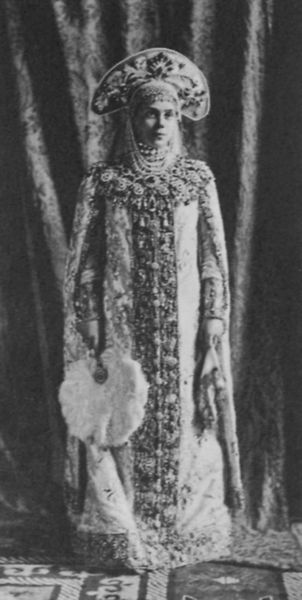
Titel: Großfürstin Xenia Alexandrowna bei einem Kostümball
Künstler: Russischer Photograph
Schlagwörter: feder, hand, körper, schatten, weiß, mädchen, frau, grau, hut, kleid, mund, nase, schmuck, schwarz, stirn, blick, dame, schleier, tuch, fächer, haube, muster, ornament, teppich, arm, arme, augen, falten, federn, gesicht, halten, kragen, mensch, pelz, spitze, stehen, stein, steine, ärmel, bildnis, hals, hände, portrait, porträt, vorhang, boden, auge, gewand, kostüm, mantel, pose, reich, stehend, stickerei, stoff, adel, saum, bühne, theater, borte, diadem, kinn, lippen, seide, ranken, beine, fell, kostum, kette, bordüre, braut, falte, aufrecht, edel, wange, perlenkette, geschlossen, foto, fotografie, photographie, fussboden, hängen, offen, orient, schwarz-weiss, fliesen, mosaik, tasche, brokat, photo, tracht, taschentuch, königin, geöffnet, fürstin, teuer, bordüren, verhüllt, kopfschmuck, haltend, fassung, aufnahme, mäander, russisch, fotostudio, prunkvoll, vorgang, flaten, sptzen, festkleid, halsketten, bordure, kut, prunkgewand, vorhangfalten